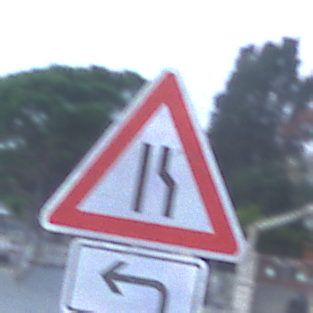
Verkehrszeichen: EinseitigVerengteFahrbahnRechts
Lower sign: RichtungsangabeDurchPfeile2
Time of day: Dawn
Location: Outdoor (Urban)
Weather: Clear
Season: NotSpecified
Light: Natural